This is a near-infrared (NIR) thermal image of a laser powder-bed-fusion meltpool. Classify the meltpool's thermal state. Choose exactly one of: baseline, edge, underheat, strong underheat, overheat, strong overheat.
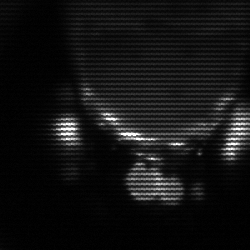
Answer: baseline